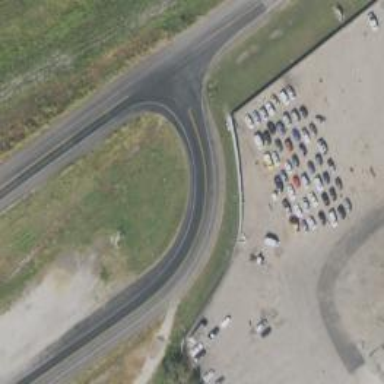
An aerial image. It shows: Secondary link road.